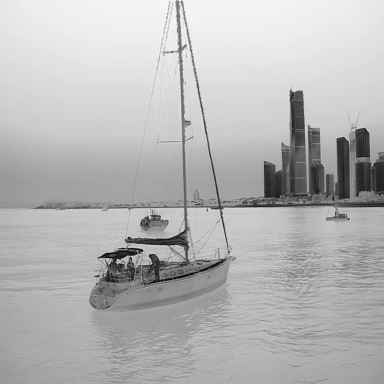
There are five objects shown in the infrared image, including three sailboats, a bulk_carrier, and a container_ship.